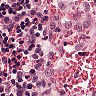
Metastatic tissue present: no